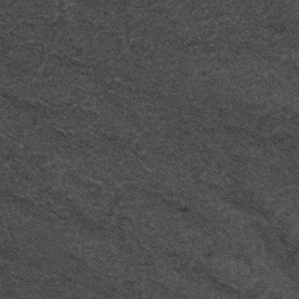
Label: frost